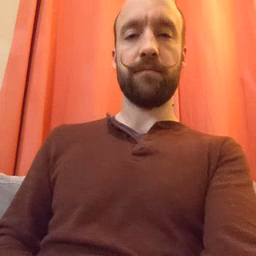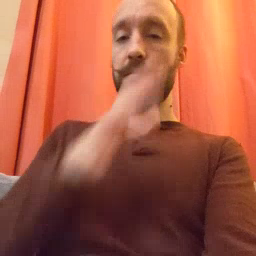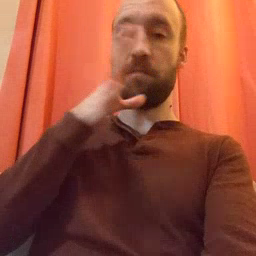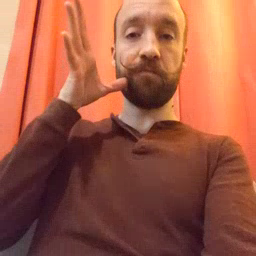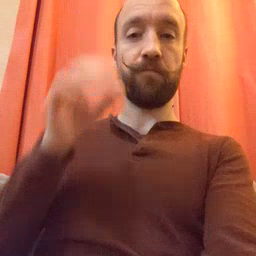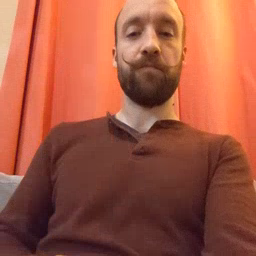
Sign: farm